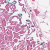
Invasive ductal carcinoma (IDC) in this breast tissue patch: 0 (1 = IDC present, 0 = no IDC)